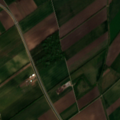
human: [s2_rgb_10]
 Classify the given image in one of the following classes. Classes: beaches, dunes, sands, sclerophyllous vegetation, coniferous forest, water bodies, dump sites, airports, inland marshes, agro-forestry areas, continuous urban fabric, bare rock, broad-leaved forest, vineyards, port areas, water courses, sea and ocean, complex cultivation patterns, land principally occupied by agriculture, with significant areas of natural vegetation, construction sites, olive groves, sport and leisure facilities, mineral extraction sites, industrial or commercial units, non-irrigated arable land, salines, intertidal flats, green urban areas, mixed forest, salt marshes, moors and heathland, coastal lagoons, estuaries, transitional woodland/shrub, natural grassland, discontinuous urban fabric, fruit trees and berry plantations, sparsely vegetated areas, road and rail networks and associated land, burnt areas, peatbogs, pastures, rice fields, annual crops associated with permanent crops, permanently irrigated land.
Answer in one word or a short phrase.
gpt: discontinuous urban fabric, non-irrigated arable land, land principally occupied by agriculture, with significant areas of natural vegetation